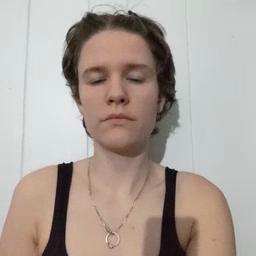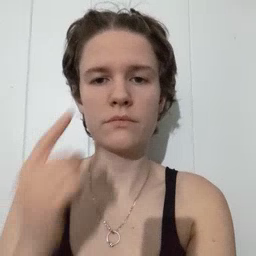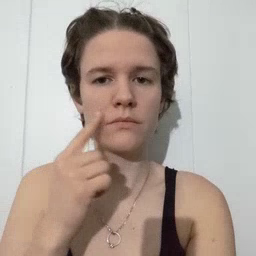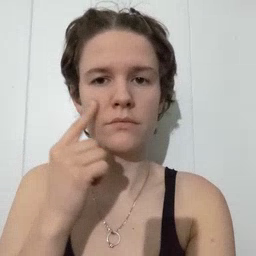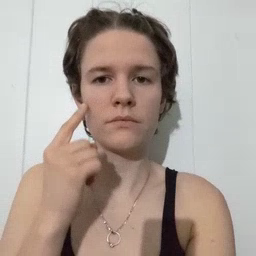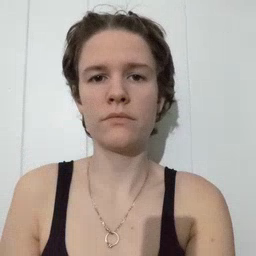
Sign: cheek